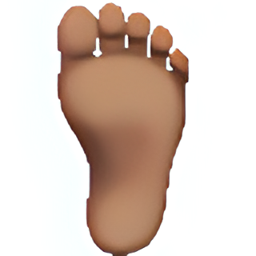
Name: foot
Emoji: 🦶🏽
Group: People & Body
Sub-group: body-parts